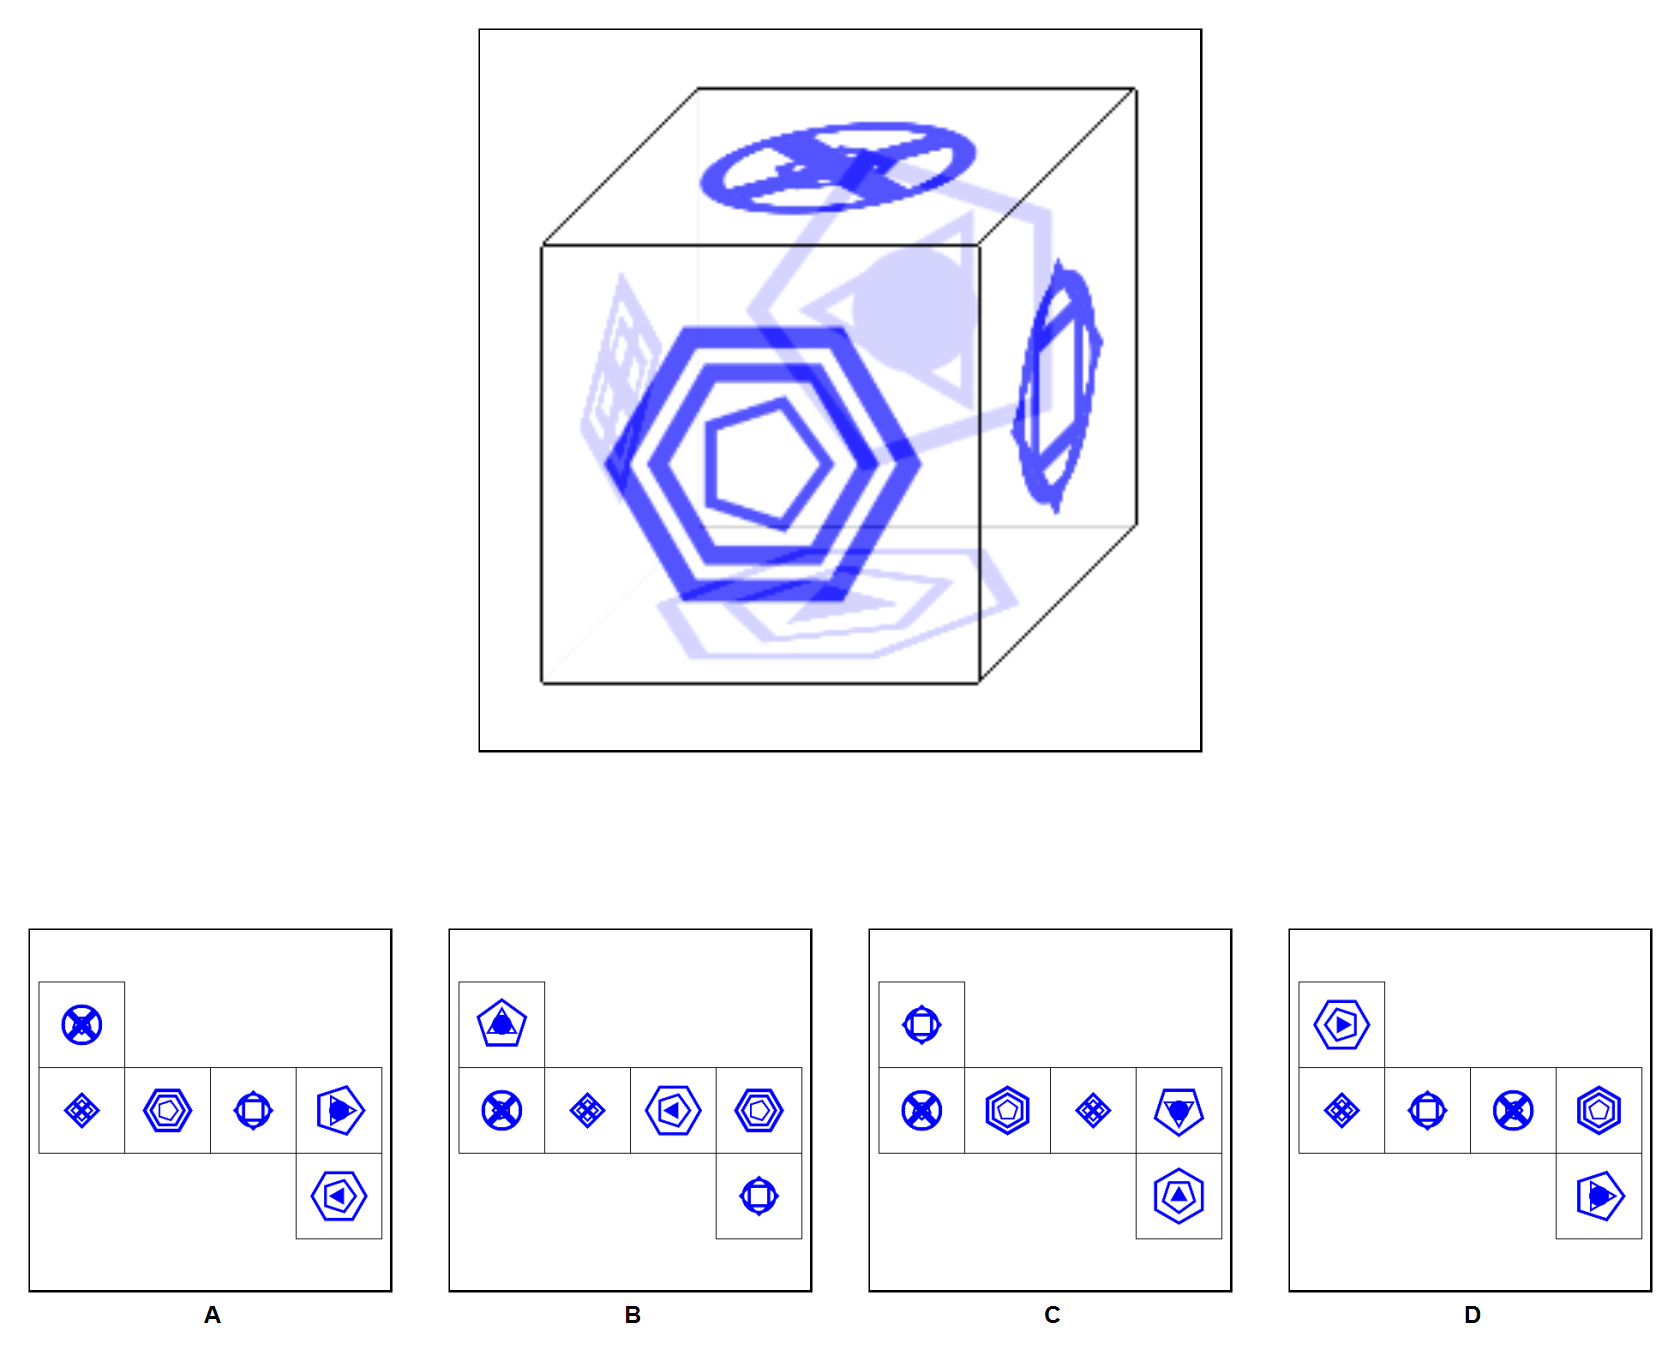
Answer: A